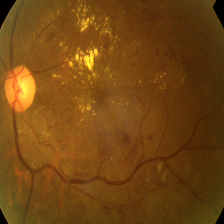
Diabetic retinopathy grade: Severe